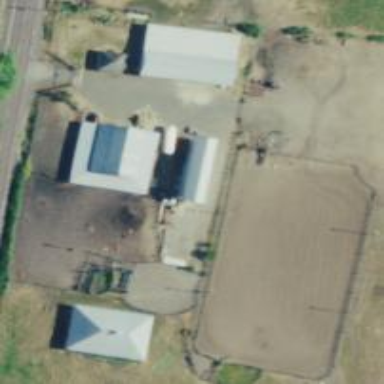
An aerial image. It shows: Farmyard area.